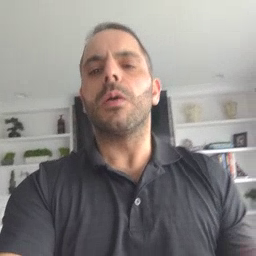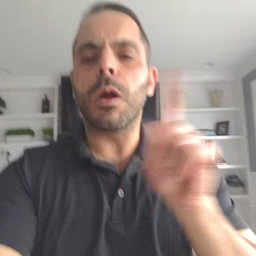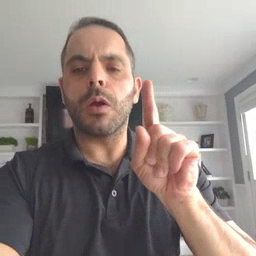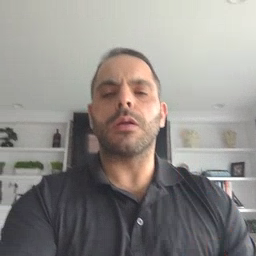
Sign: where